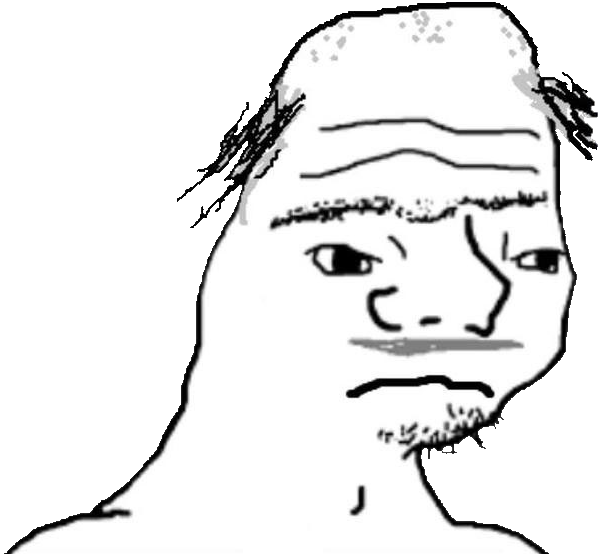
Label: 5_Boomer